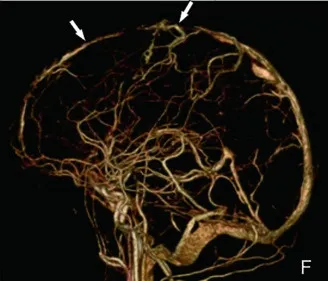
MRI and CTV of the patient's brain showing multiple intracranial thrombosis in the venous sinus. (F) After treatment of CTV, partial resolution of the superior sagittal sinus thrombus and improvement in thrombus severity are seen, compared with before treatment.
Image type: radiology (ct)